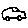
Label: car